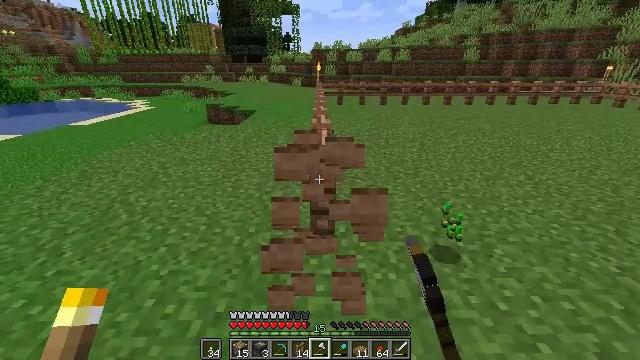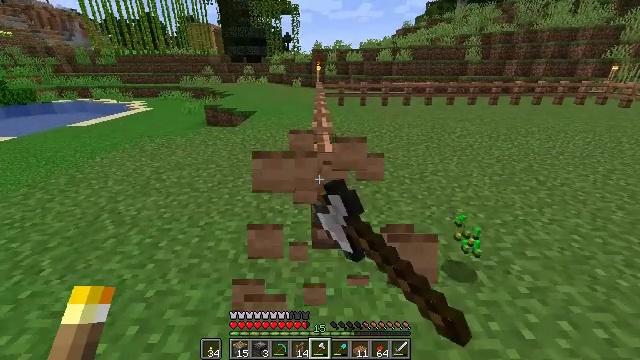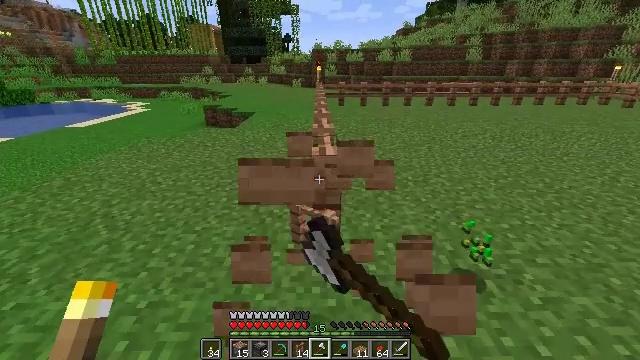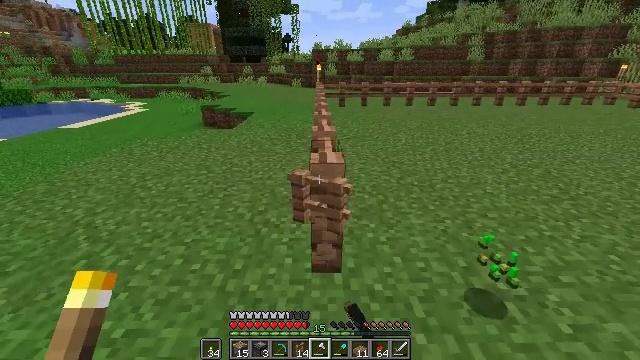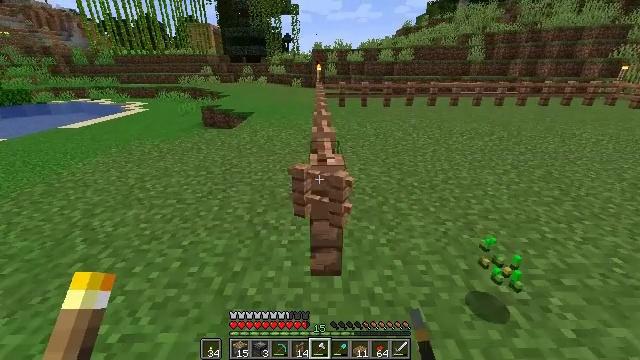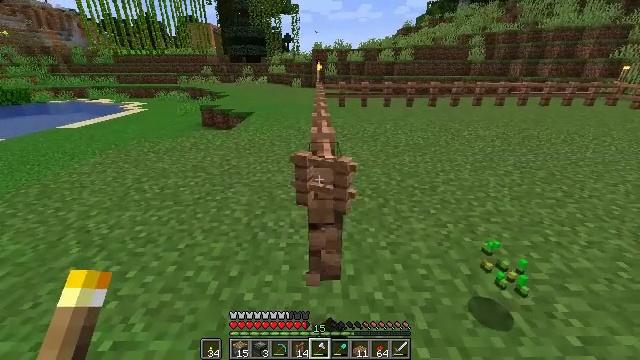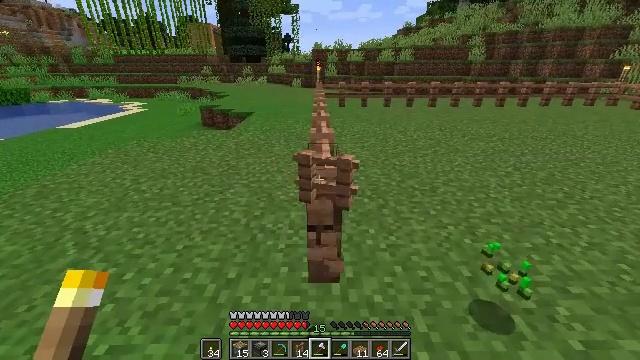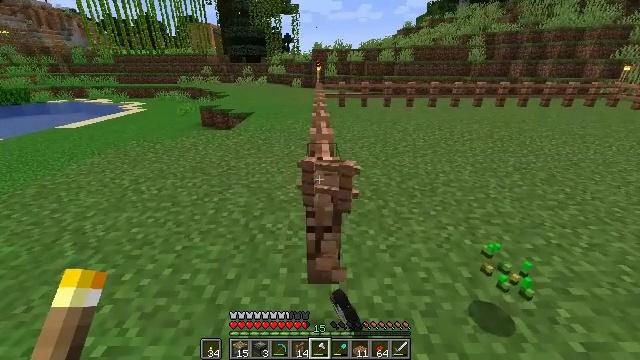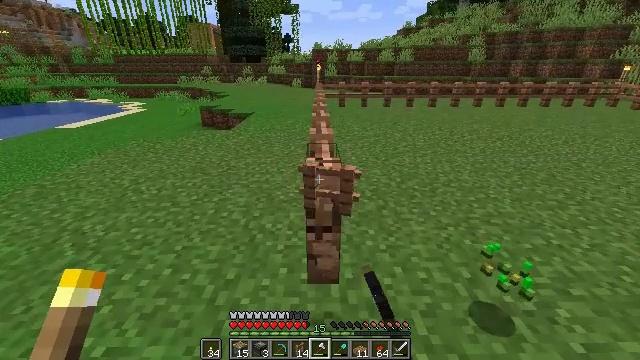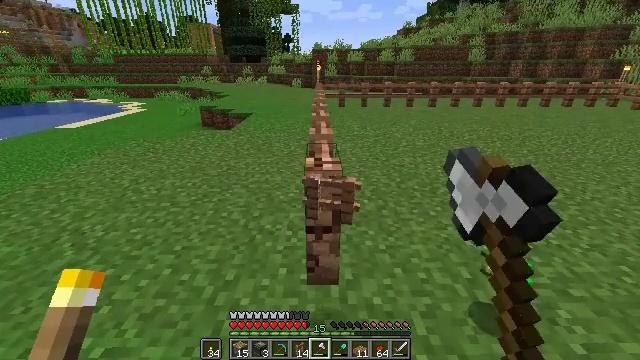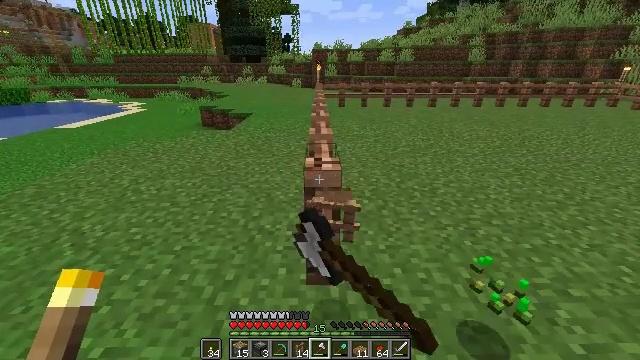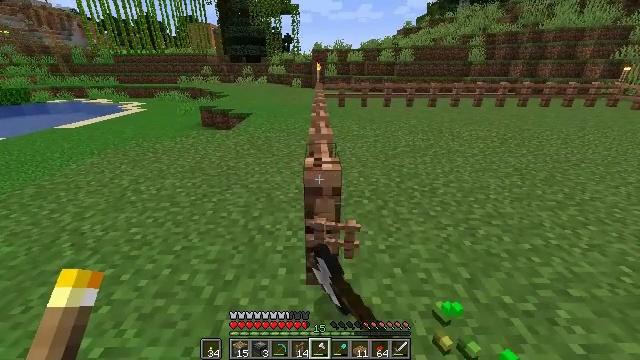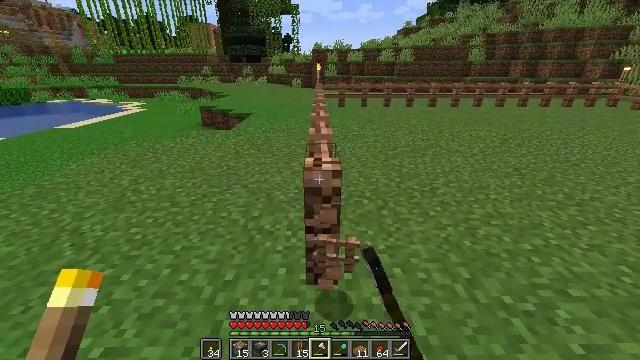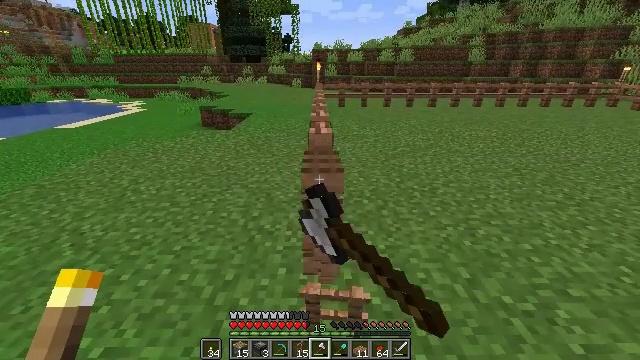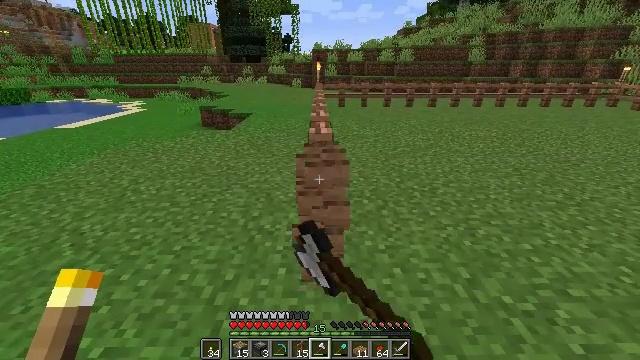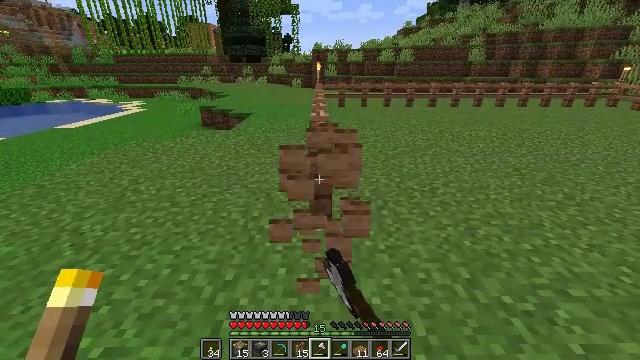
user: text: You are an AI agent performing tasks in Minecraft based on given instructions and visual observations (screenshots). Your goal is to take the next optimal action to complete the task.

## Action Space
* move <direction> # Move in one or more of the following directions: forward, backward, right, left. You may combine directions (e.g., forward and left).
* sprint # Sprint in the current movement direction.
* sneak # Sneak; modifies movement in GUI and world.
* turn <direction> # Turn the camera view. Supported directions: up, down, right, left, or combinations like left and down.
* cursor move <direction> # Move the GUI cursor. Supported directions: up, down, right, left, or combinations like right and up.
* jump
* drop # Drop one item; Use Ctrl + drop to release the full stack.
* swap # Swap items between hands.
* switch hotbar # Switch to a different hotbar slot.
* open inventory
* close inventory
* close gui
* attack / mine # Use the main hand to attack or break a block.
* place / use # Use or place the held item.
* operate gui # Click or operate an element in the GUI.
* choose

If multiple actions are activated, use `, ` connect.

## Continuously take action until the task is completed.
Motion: motion action
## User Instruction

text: Gather the jungle fence pieces.
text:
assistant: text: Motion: move forward, attack / mine
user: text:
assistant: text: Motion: move forward, attack / mine
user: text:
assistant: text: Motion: attack / mine
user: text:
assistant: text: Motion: attack / mine
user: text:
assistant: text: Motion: attack / mine
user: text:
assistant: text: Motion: attack / mine
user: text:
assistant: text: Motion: attack / mine
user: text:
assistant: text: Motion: attack / mine
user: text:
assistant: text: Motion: attack / mine
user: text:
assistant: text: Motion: attack / mine
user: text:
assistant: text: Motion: attack / mine
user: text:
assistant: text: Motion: attack / mine
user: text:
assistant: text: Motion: attack / mine
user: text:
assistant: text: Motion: attack / mine
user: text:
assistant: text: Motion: attack / mine
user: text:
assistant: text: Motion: move forward, attack / mine
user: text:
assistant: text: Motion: move forward, attack / mine
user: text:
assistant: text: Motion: move forward, attack / mine
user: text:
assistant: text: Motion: move forward, attack / mine
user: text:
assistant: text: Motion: move forward, attack / mine
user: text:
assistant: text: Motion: attack / mine
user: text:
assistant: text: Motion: attack / mine
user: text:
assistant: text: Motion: attack / mine
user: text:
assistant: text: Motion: attack / mine
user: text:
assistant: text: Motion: attack / mine
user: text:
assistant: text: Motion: attack / mine
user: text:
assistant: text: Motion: attack / mine
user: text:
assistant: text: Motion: attack / mine
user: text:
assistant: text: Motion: attack / mine
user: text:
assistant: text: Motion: attack / mine